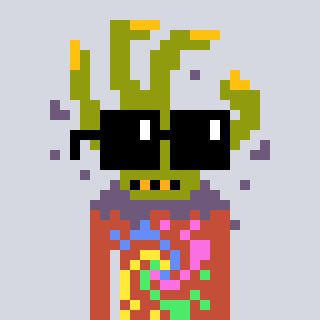
a pixel art character with square black sunglasses, a zombie-hand-shaped head and a rust-colored body on a cool background